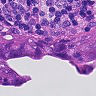
Metastatic tissue present: yes